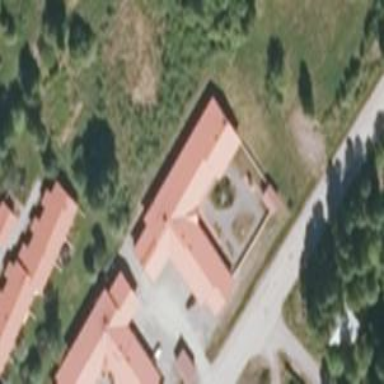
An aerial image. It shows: Nursing home building.